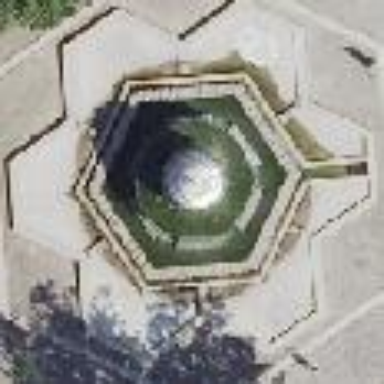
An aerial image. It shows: Fountain.